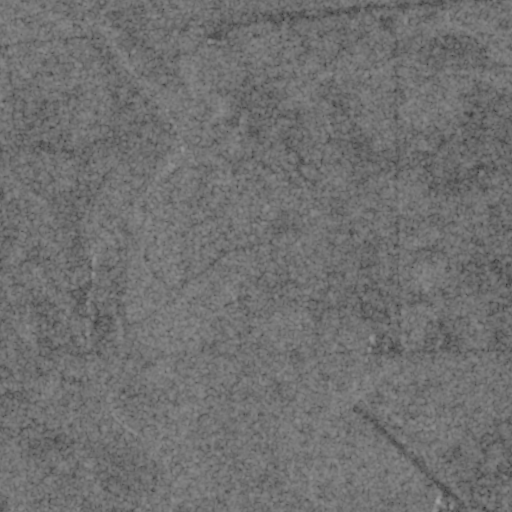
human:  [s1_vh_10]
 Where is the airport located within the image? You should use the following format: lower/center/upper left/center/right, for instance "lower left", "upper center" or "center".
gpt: The airport is located in the lower right of the image.
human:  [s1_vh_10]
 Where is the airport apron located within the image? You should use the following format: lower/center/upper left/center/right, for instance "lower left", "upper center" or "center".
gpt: The airport apron is located in the lower right of the image.
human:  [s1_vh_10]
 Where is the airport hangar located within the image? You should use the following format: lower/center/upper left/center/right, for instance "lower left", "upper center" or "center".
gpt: The airport hangar is located in the lower right of the image.
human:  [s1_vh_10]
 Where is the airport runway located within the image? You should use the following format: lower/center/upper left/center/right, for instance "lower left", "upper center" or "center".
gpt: The airport runway is located in the lower right of the image.
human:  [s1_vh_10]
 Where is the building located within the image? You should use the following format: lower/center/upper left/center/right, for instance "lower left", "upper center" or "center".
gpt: The building is located in the lower right of the image.
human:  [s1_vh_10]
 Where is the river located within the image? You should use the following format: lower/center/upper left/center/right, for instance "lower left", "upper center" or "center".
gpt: The river is located in the lower of the image.
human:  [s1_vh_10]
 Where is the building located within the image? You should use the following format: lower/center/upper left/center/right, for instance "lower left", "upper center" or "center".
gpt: The building is located in the lower right of the image.
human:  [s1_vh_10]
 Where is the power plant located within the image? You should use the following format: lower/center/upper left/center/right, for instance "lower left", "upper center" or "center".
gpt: There is no power plant in the image.

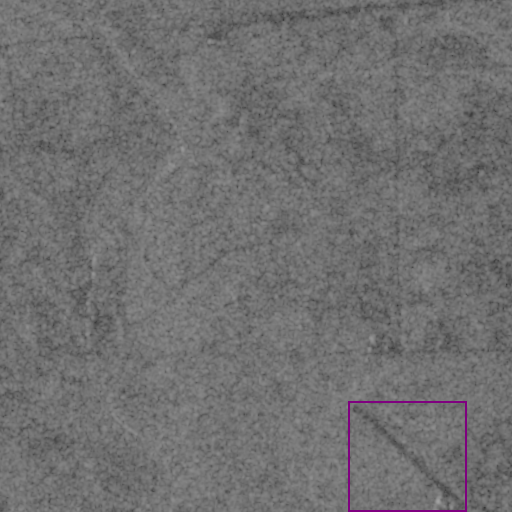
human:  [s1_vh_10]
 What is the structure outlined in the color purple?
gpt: The structure outlined in purple is an airport.
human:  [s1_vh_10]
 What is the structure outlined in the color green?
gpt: There is no green outline.